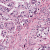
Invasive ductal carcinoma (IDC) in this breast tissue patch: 1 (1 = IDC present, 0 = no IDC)